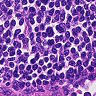
Metastatic tissue present: no